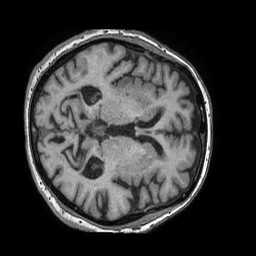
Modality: T1w
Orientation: axial
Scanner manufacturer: philips
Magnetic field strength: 1.5 T
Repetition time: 0.007845 s
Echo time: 0.003585 s